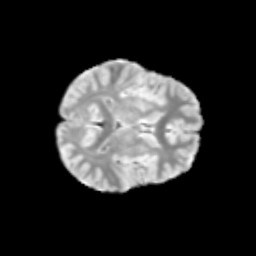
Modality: T2w
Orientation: axial
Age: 9
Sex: male
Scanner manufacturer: siemens
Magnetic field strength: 3 T
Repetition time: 3.8 s
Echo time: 0.07 s